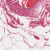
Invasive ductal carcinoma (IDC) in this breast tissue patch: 0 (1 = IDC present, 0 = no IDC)